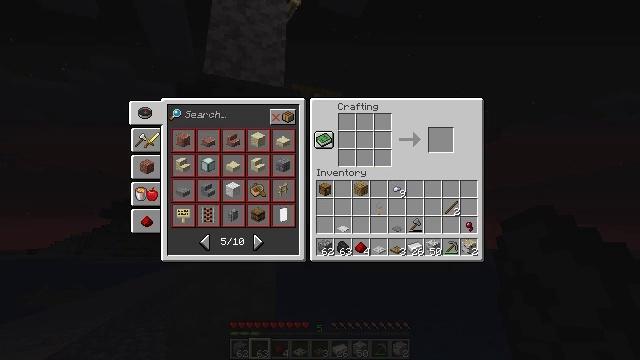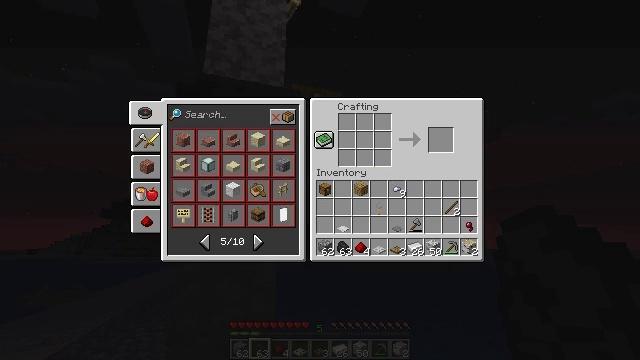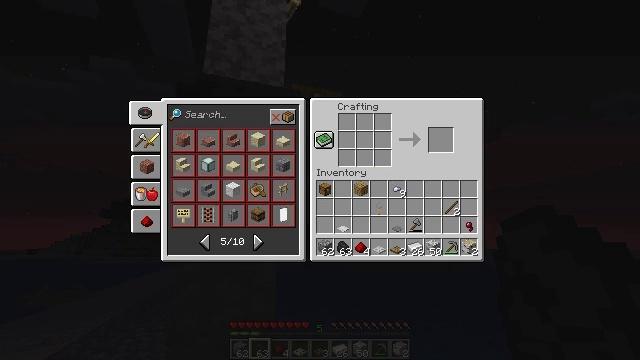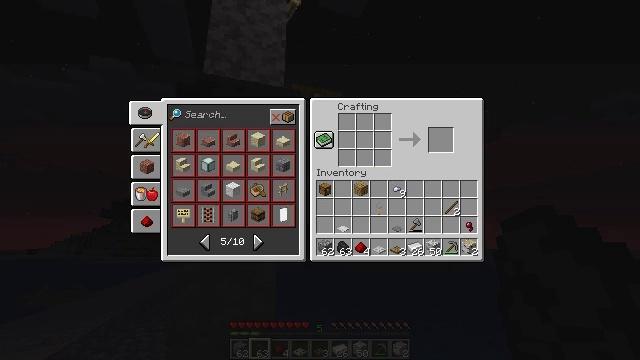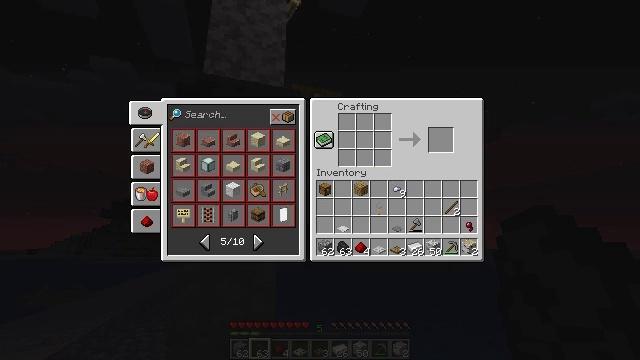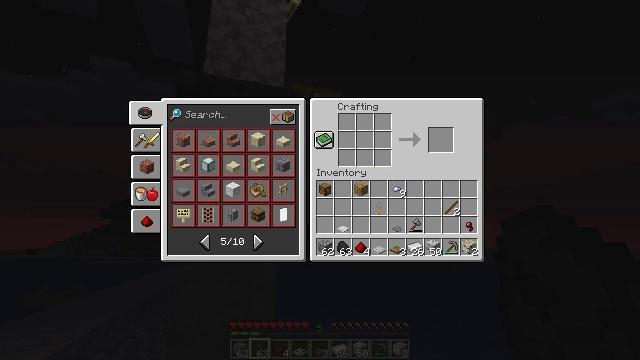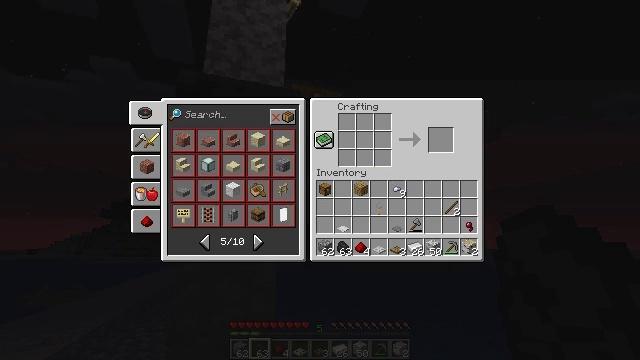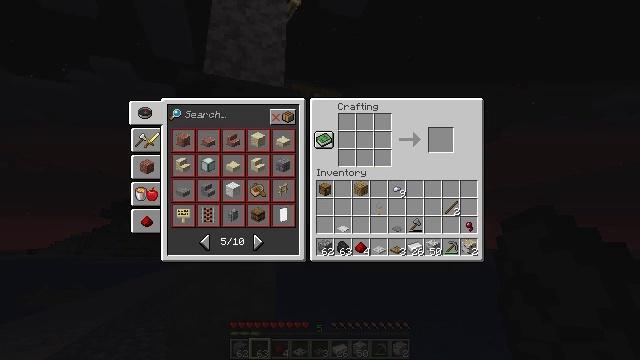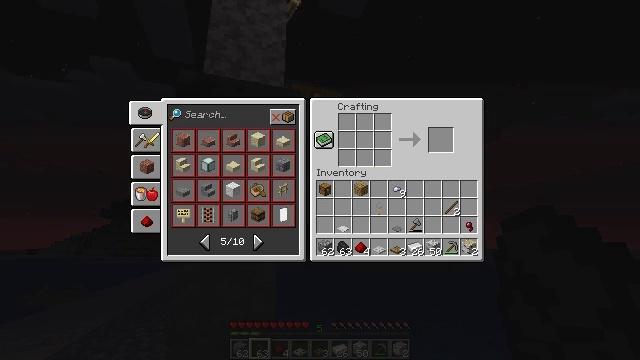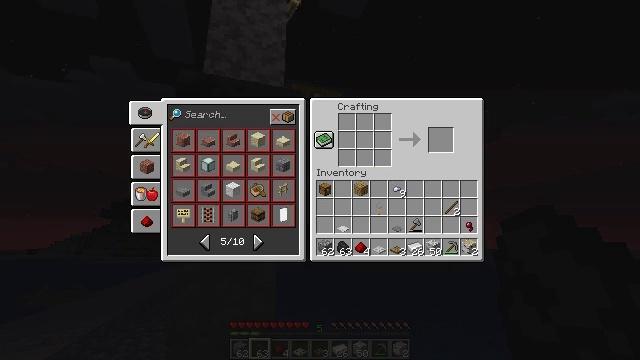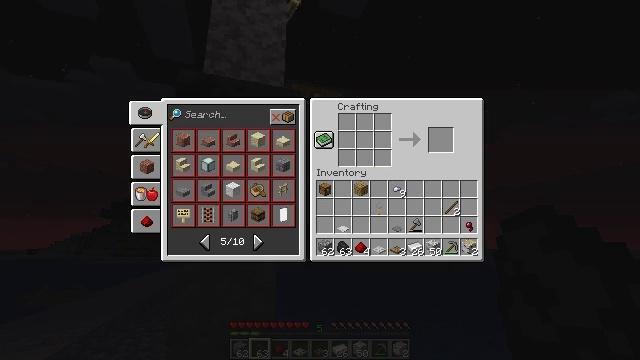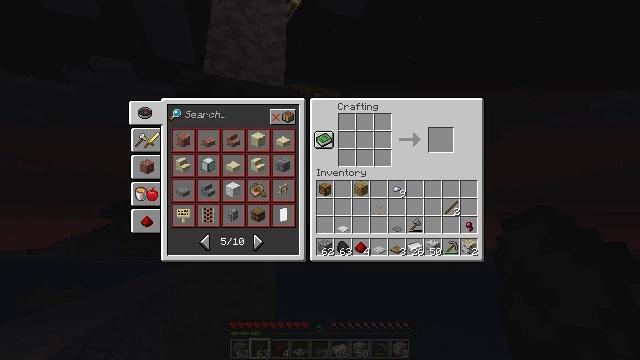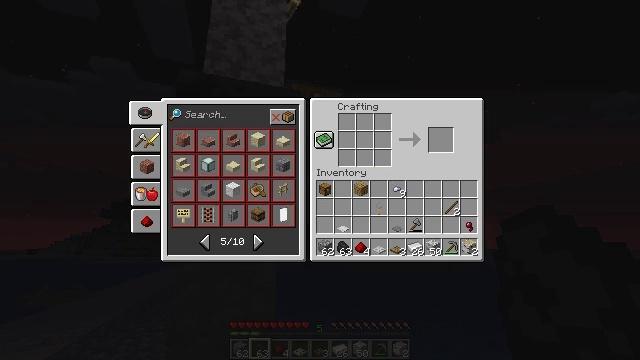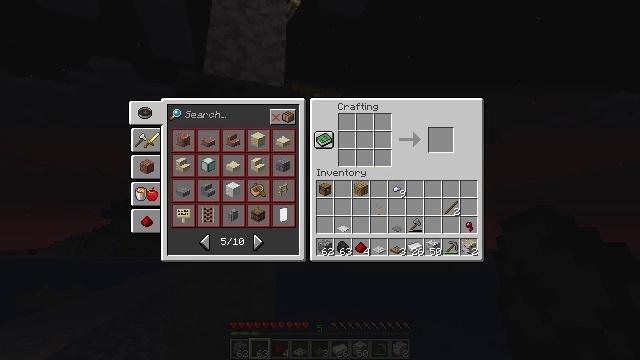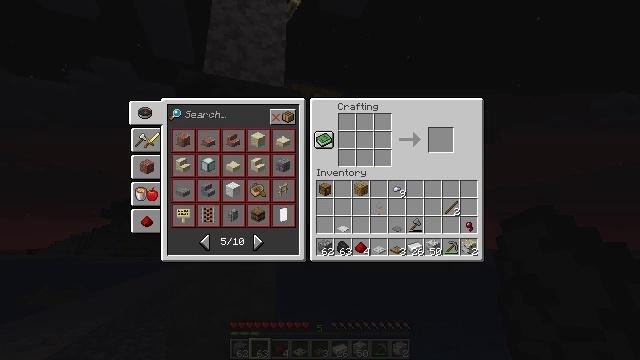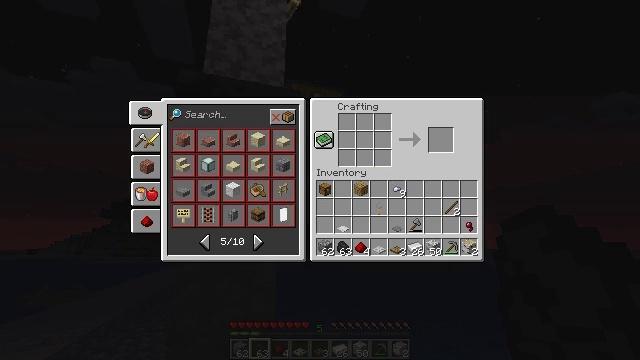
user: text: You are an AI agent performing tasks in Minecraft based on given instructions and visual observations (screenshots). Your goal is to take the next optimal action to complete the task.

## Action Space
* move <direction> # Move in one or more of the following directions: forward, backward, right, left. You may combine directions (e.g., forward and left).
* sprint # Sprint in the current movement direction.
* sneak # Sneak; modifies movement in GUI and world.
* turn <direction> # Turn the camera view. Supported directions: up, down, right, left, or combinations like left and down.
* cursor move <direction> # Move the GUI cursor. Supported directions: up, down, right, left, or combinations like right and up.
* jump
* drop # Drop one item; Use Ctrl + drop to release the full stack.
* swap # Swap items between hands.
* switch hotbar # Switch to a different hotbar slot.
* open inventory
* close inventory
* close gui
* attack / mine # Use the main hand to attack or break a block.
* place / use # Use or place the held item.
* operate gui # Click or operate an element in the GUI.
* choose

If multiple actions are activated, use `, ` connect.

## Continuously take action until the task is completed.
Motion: motion action
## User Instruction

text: Assemble a detector rail at the crafting table.
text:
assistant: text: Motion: no_op
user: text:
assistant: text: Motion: no_op
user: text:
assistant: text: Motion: no_op
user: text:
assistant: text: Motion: no_op
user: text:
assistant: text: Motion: no_op
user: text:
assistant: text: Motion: no_op
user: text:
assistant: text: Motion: no_op
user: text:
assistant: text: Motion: no_op
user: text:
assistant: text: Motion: operate gui
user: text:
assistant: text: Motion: operate gui
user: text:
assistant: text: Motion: operate gui
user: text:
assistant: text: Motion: operate gui
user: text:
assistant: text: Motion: no_op
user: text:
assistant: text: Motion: no_op
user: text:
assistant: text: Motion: no_op
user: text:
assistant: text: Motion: no_op
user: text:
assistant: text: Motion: no_op
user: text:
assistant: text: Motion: no_op
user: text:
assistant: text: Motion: no_op
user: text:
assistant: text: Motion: no_op
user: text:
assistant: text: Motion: no_op
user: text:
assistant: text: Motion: no_op
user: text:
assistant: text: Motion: no_op
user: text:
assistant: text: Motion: no_op
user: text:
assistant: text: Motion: no_op
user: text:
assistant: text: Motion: no_op
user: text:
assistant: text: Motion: no_op
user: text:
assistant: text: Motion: no_op
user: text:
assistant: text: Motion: no_op
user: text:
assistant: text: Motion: no_op